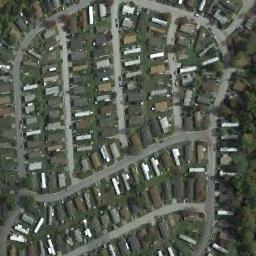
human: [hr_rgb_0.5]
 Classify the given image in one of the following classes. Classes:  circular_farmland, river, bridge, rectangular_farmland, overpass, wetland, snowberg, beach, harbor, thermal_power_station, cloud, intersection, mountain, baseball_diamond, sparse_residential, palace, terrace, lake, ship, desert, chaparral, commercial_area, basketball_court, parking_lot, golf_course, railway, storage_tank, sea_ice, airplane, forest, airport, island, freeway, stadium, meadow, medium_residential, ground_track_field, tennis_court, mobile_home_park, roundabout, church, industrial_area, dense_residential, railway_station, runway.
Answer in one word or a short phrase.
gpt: mobile_home_park